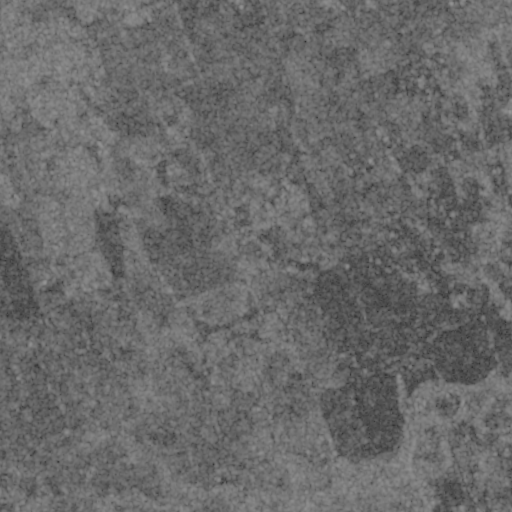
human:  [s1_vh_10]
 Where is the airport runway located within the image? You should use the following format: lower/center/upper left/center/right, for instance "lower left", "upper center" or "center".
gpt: The airport runway is located in the upper left of the image.
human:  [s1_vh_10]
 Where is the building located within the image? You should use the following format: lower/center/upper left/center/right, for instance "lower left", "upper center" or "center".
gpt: The building is located in the upper left of the image.
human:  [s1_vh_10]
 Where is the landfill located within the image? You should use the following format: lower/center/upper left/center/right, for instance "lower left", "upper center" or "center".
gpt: There is no landfill in the image.

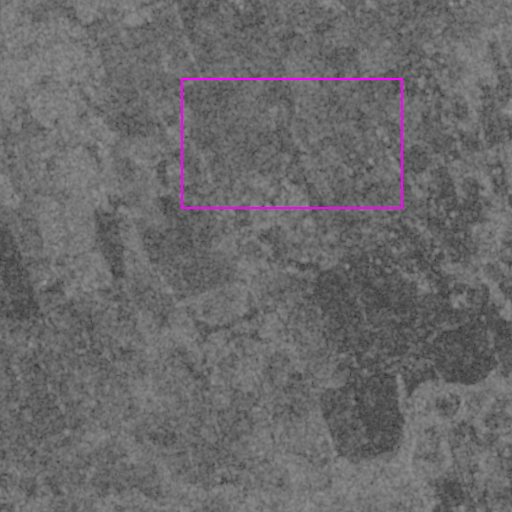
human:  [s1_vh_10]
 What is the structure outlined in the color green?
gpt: There is no green outline.
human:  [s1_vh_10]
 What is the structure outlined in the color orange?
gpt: There is no structure outlined in orange.